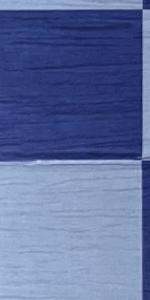
Label: Empty